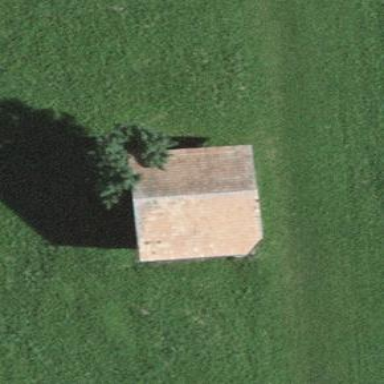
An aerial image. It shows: Rural barn.